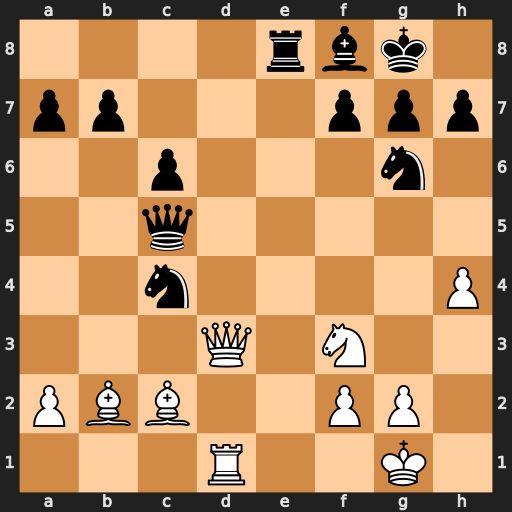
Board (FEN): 4rbk1/pp3ppp/2p3n1/2q5/2n4P/3Q1N2/PBB2PP1/3R2K1
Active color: w
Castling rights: -
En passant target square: -
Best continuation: Bd4 Qd5 h5 c5 hxg6